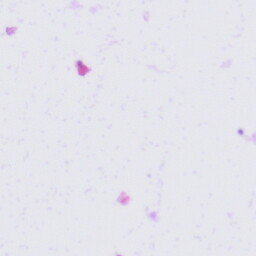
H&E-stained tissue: Tonsil